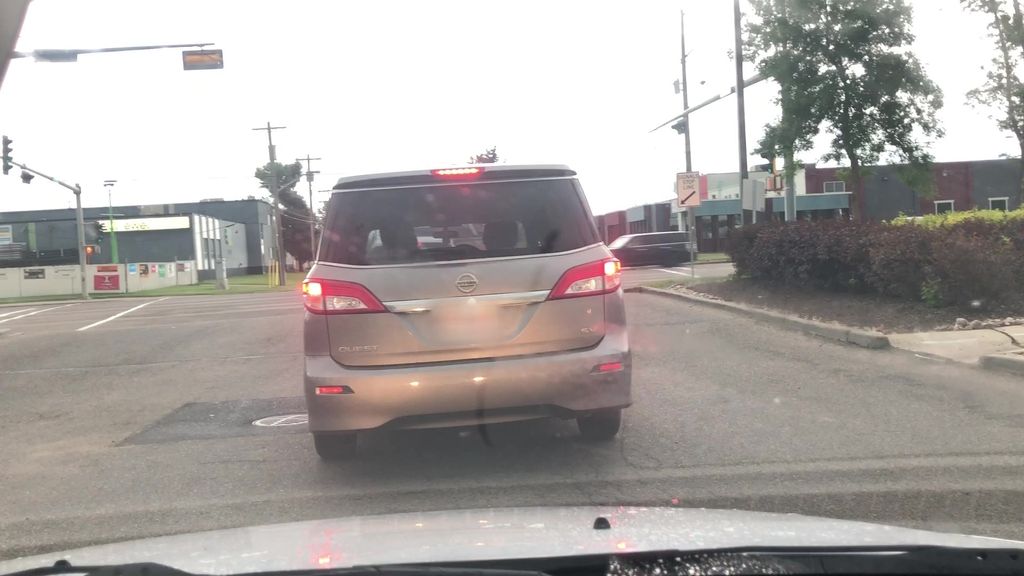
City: edmonton